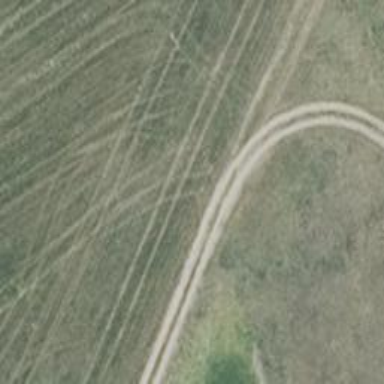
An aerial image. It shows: Sandy track with grade 4 tracktype.